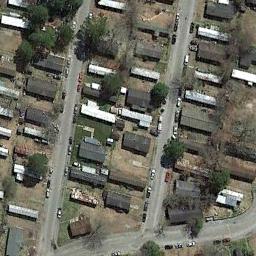
Label: residential